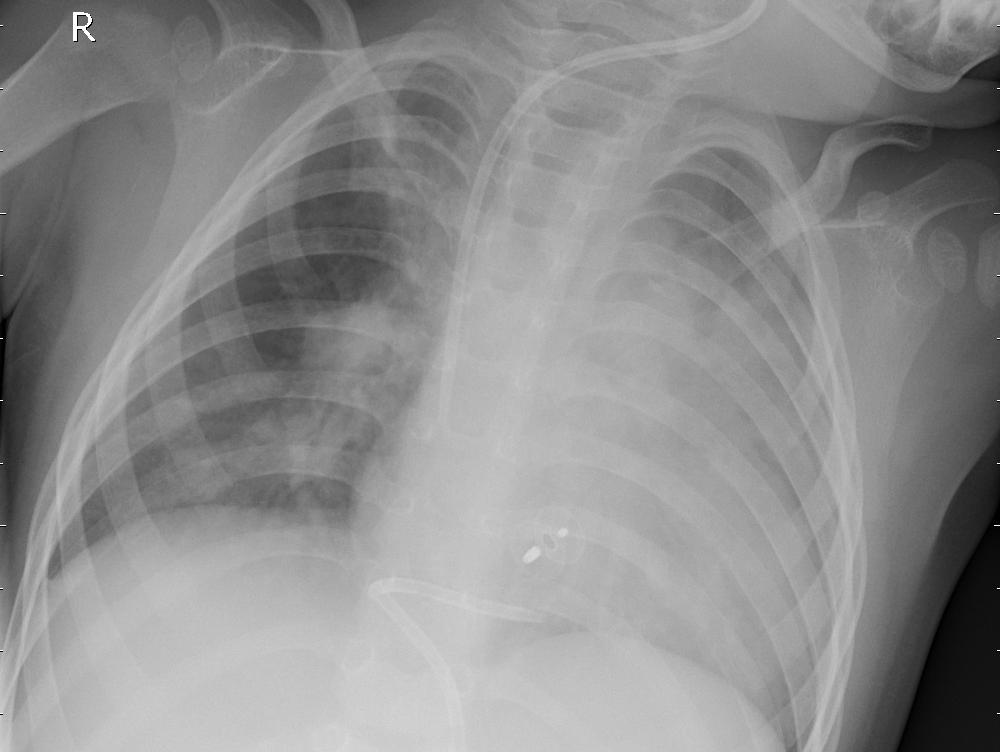
Diagnosis: PNEUMONIA